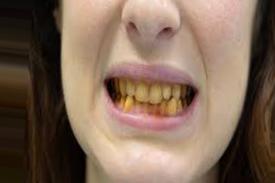
Condition: Tooth Discoloration